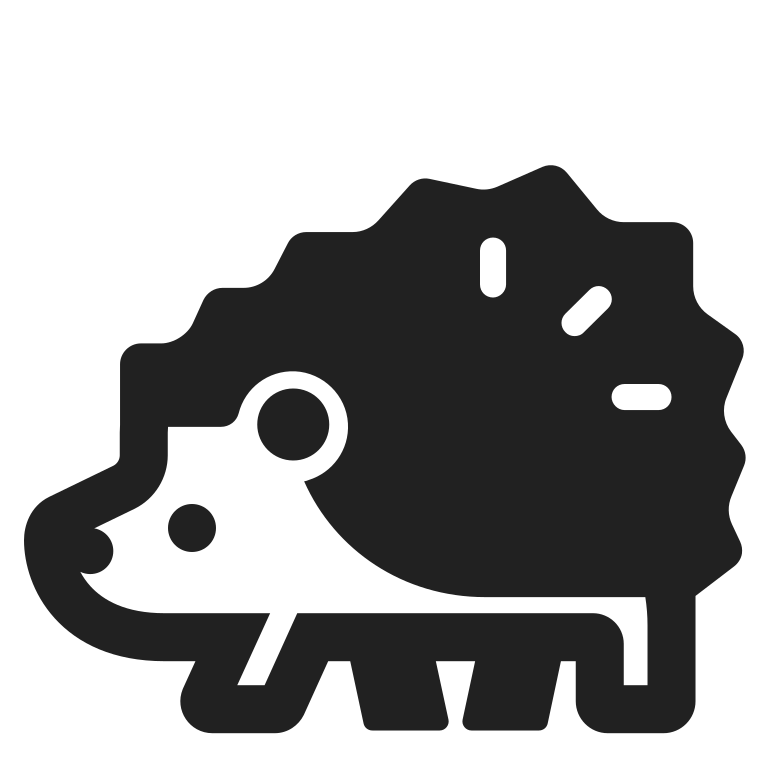
hedgehog high contrast